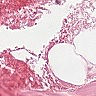
Metastatic tissue present: no